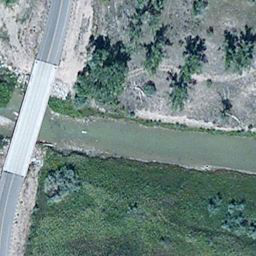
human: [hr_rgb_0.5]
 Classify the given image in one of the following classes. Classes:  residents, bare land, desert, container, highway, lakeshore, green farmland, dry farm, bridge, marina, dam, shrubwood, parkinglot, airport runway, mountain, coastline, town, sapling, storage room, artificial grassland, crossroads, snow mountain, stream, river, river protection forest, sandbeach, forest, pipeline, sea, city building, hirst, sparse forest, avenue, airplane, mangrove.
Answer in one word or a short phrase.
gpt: river